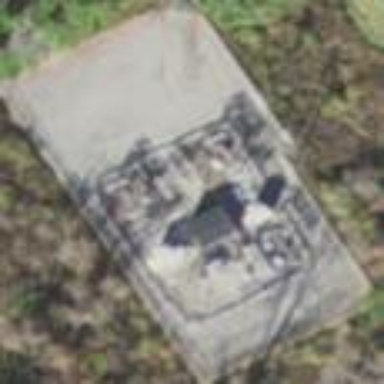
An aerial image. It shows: Power substation.